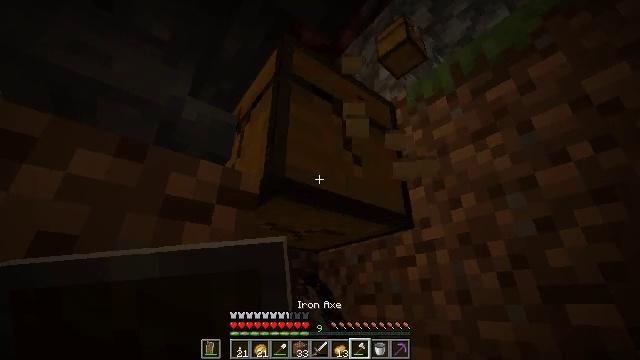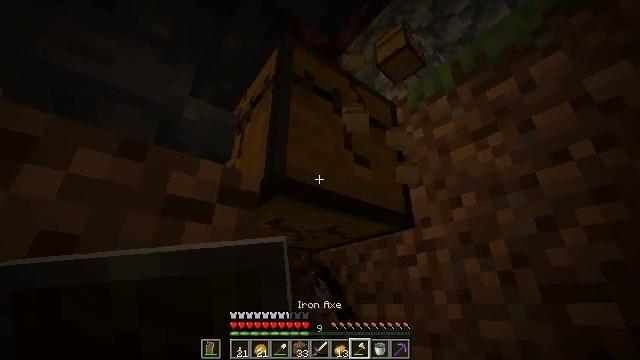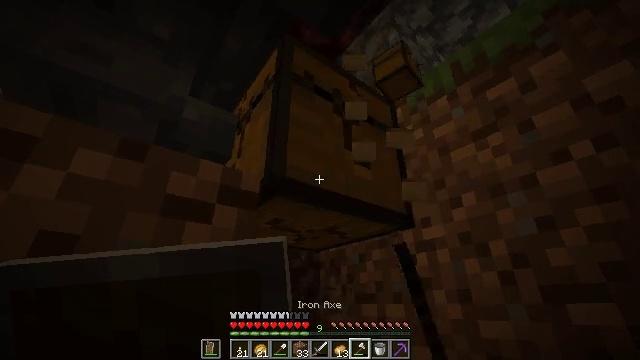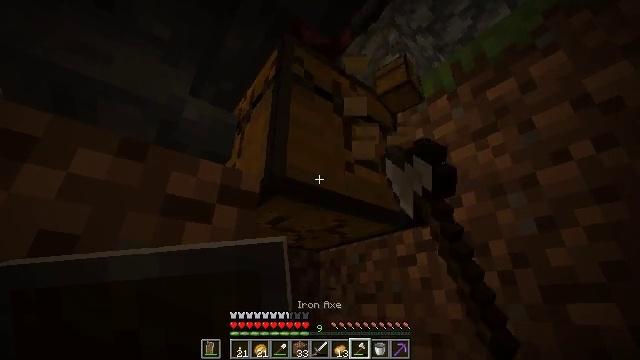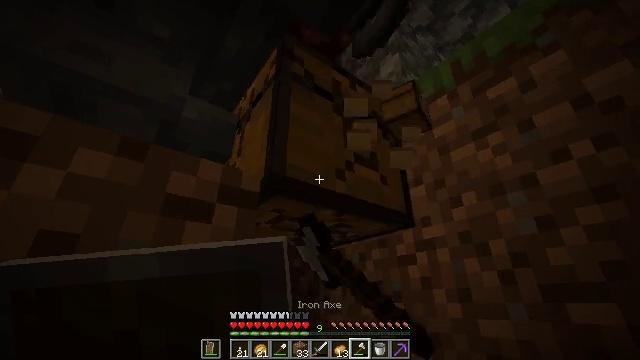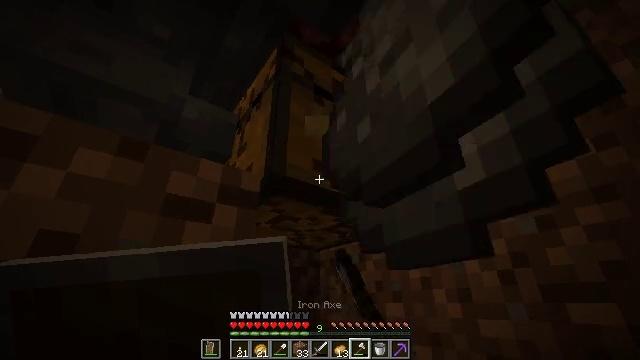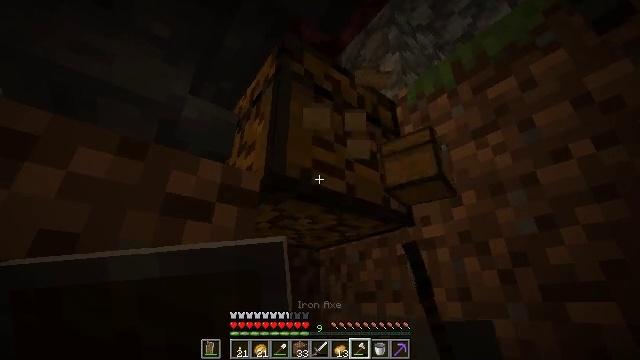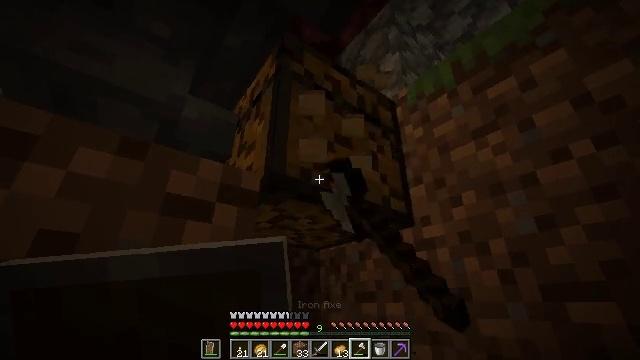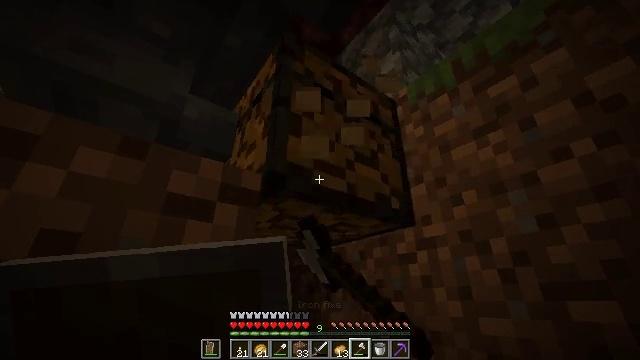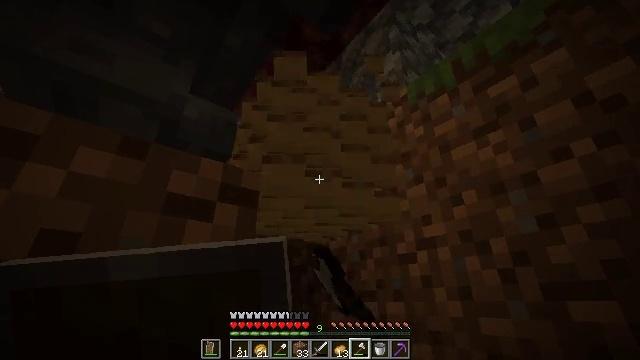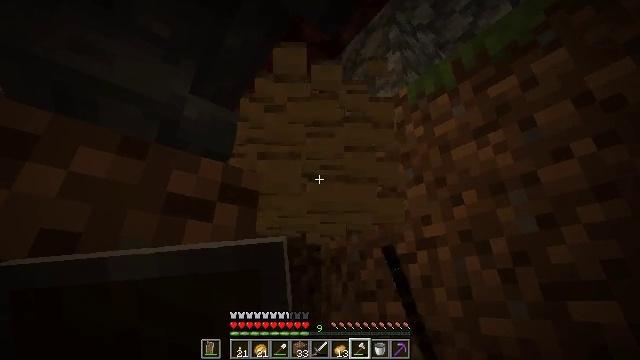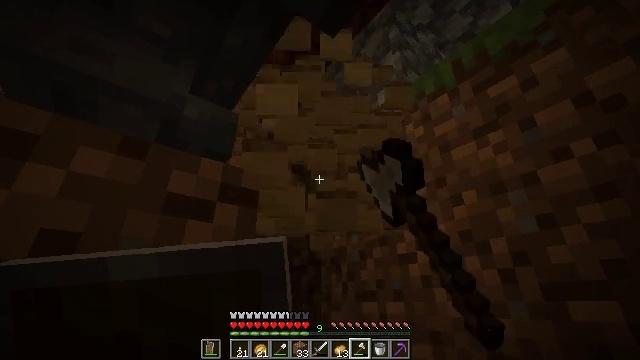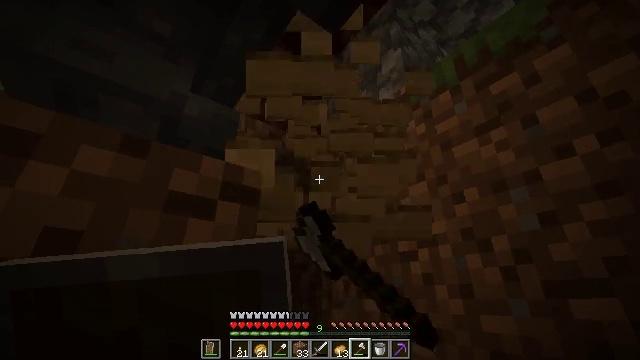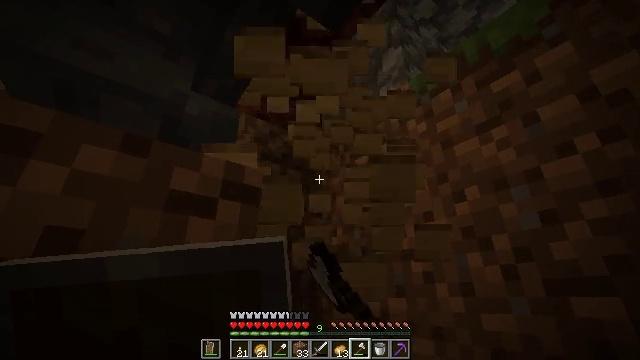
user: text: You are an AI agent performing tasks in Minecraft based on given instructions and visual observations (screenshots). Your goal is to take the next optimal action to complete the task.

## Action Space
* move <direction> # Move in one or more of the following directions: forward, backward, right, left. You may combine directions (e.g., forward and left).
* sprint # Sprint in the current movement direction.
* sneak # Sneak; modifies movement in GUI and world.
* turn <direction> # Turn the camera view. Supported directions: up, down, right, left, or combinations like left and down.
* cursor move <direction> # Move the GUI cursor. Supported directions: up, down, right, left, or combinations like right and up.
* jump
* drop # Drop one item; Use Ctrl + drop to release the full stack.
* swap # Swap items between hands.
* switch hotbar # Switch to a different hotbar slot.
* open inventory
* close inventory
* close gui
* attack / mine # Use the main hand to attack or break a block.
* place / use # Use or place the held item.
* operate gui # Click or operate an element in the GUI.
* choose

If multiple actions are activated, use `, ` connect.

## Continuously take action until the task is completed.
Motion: motion action
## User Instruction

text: Reclaim the chest into your inventory.
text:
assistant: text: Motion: attack / mine
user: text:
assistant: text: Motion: attack / mine
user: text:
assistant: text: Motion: attack / mine
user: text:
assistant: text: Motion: attack / mine
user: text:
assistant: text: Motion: attack / mine
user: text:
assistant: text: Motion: attack / mine
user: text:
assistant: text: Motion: attack / mine
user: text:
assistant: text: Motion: attack / mine
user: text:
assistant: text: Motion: attack / mine
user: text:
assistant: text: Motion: attack / mine
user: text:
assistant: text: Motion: attack / mine
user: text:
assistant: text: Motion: no_op
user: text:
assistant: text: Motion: no_op
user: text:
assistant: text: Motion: no_op